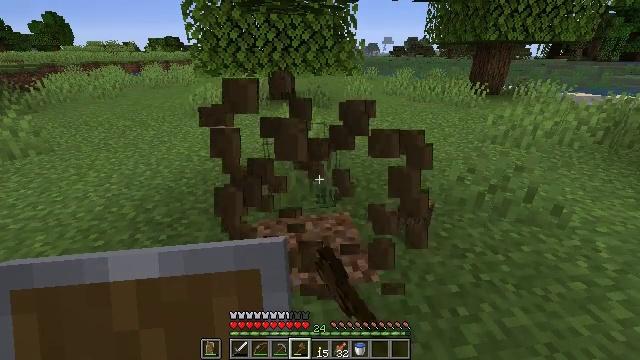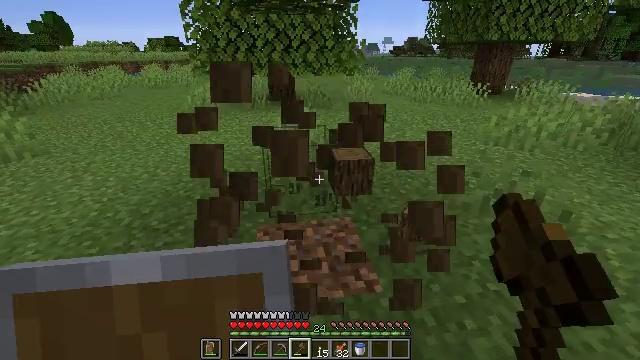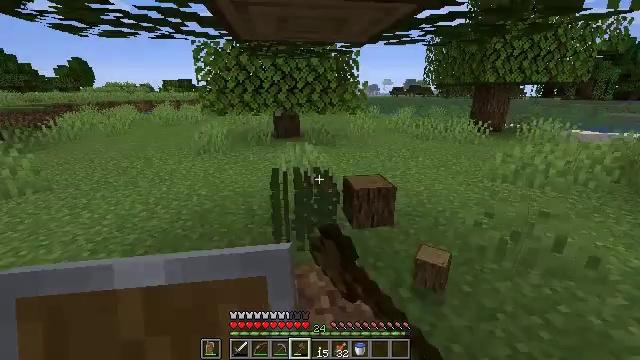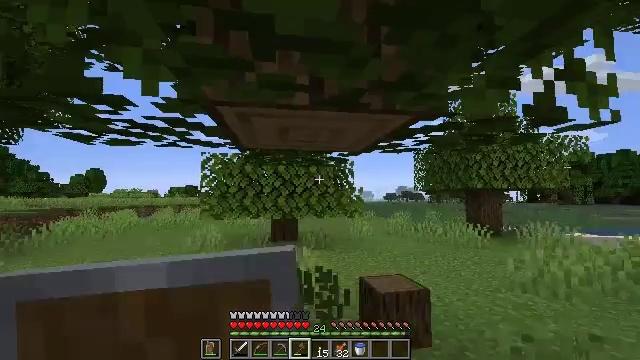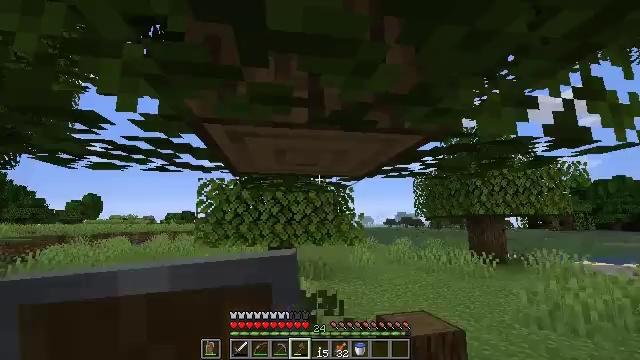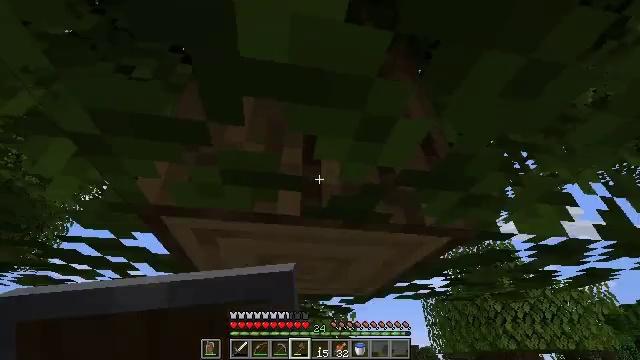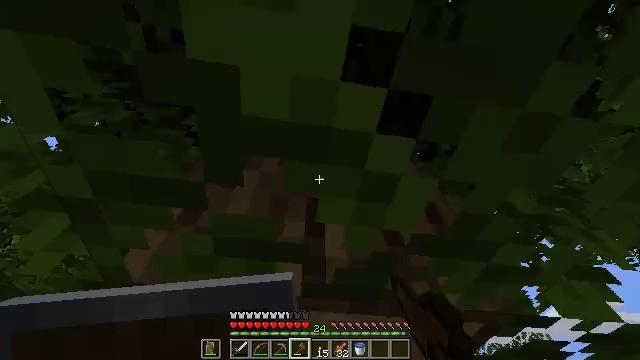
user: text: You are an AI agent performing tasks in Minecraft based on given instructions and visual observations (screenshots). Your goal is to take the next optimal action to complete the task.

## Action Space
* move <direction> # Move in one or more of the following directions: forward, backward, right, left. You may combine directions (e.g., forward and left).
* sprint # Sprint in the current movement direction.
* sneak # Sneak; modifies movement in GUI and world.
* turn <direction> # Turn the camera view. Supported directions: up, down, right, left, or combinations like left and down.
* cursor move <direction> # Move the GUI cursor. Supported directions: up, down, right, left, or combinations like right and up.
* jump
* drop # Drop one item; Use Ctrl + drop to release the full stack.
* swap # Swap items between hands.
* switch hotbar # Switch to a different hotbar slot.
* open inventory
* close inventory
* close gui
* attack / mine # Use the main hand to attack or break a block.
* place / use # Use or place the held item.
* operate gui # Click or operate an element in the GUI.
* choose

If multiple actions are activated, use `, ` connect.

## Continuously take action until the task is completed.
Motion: motion action
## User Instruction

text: Gather grass on the ground.
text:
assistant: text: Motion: move forward, attack / mine
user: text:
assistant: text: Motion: move forward, turn up, attack / mine
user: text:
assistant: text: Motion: move forward, turn up, attack / mine
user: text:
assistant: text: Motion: move forward, turn up, attack / mine
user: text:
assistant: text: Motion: move forward, turn up, attack / mine
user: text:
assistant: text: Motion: move forward, turn left and up, attack / mine
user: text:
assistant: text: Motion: attack / mine